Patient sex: M
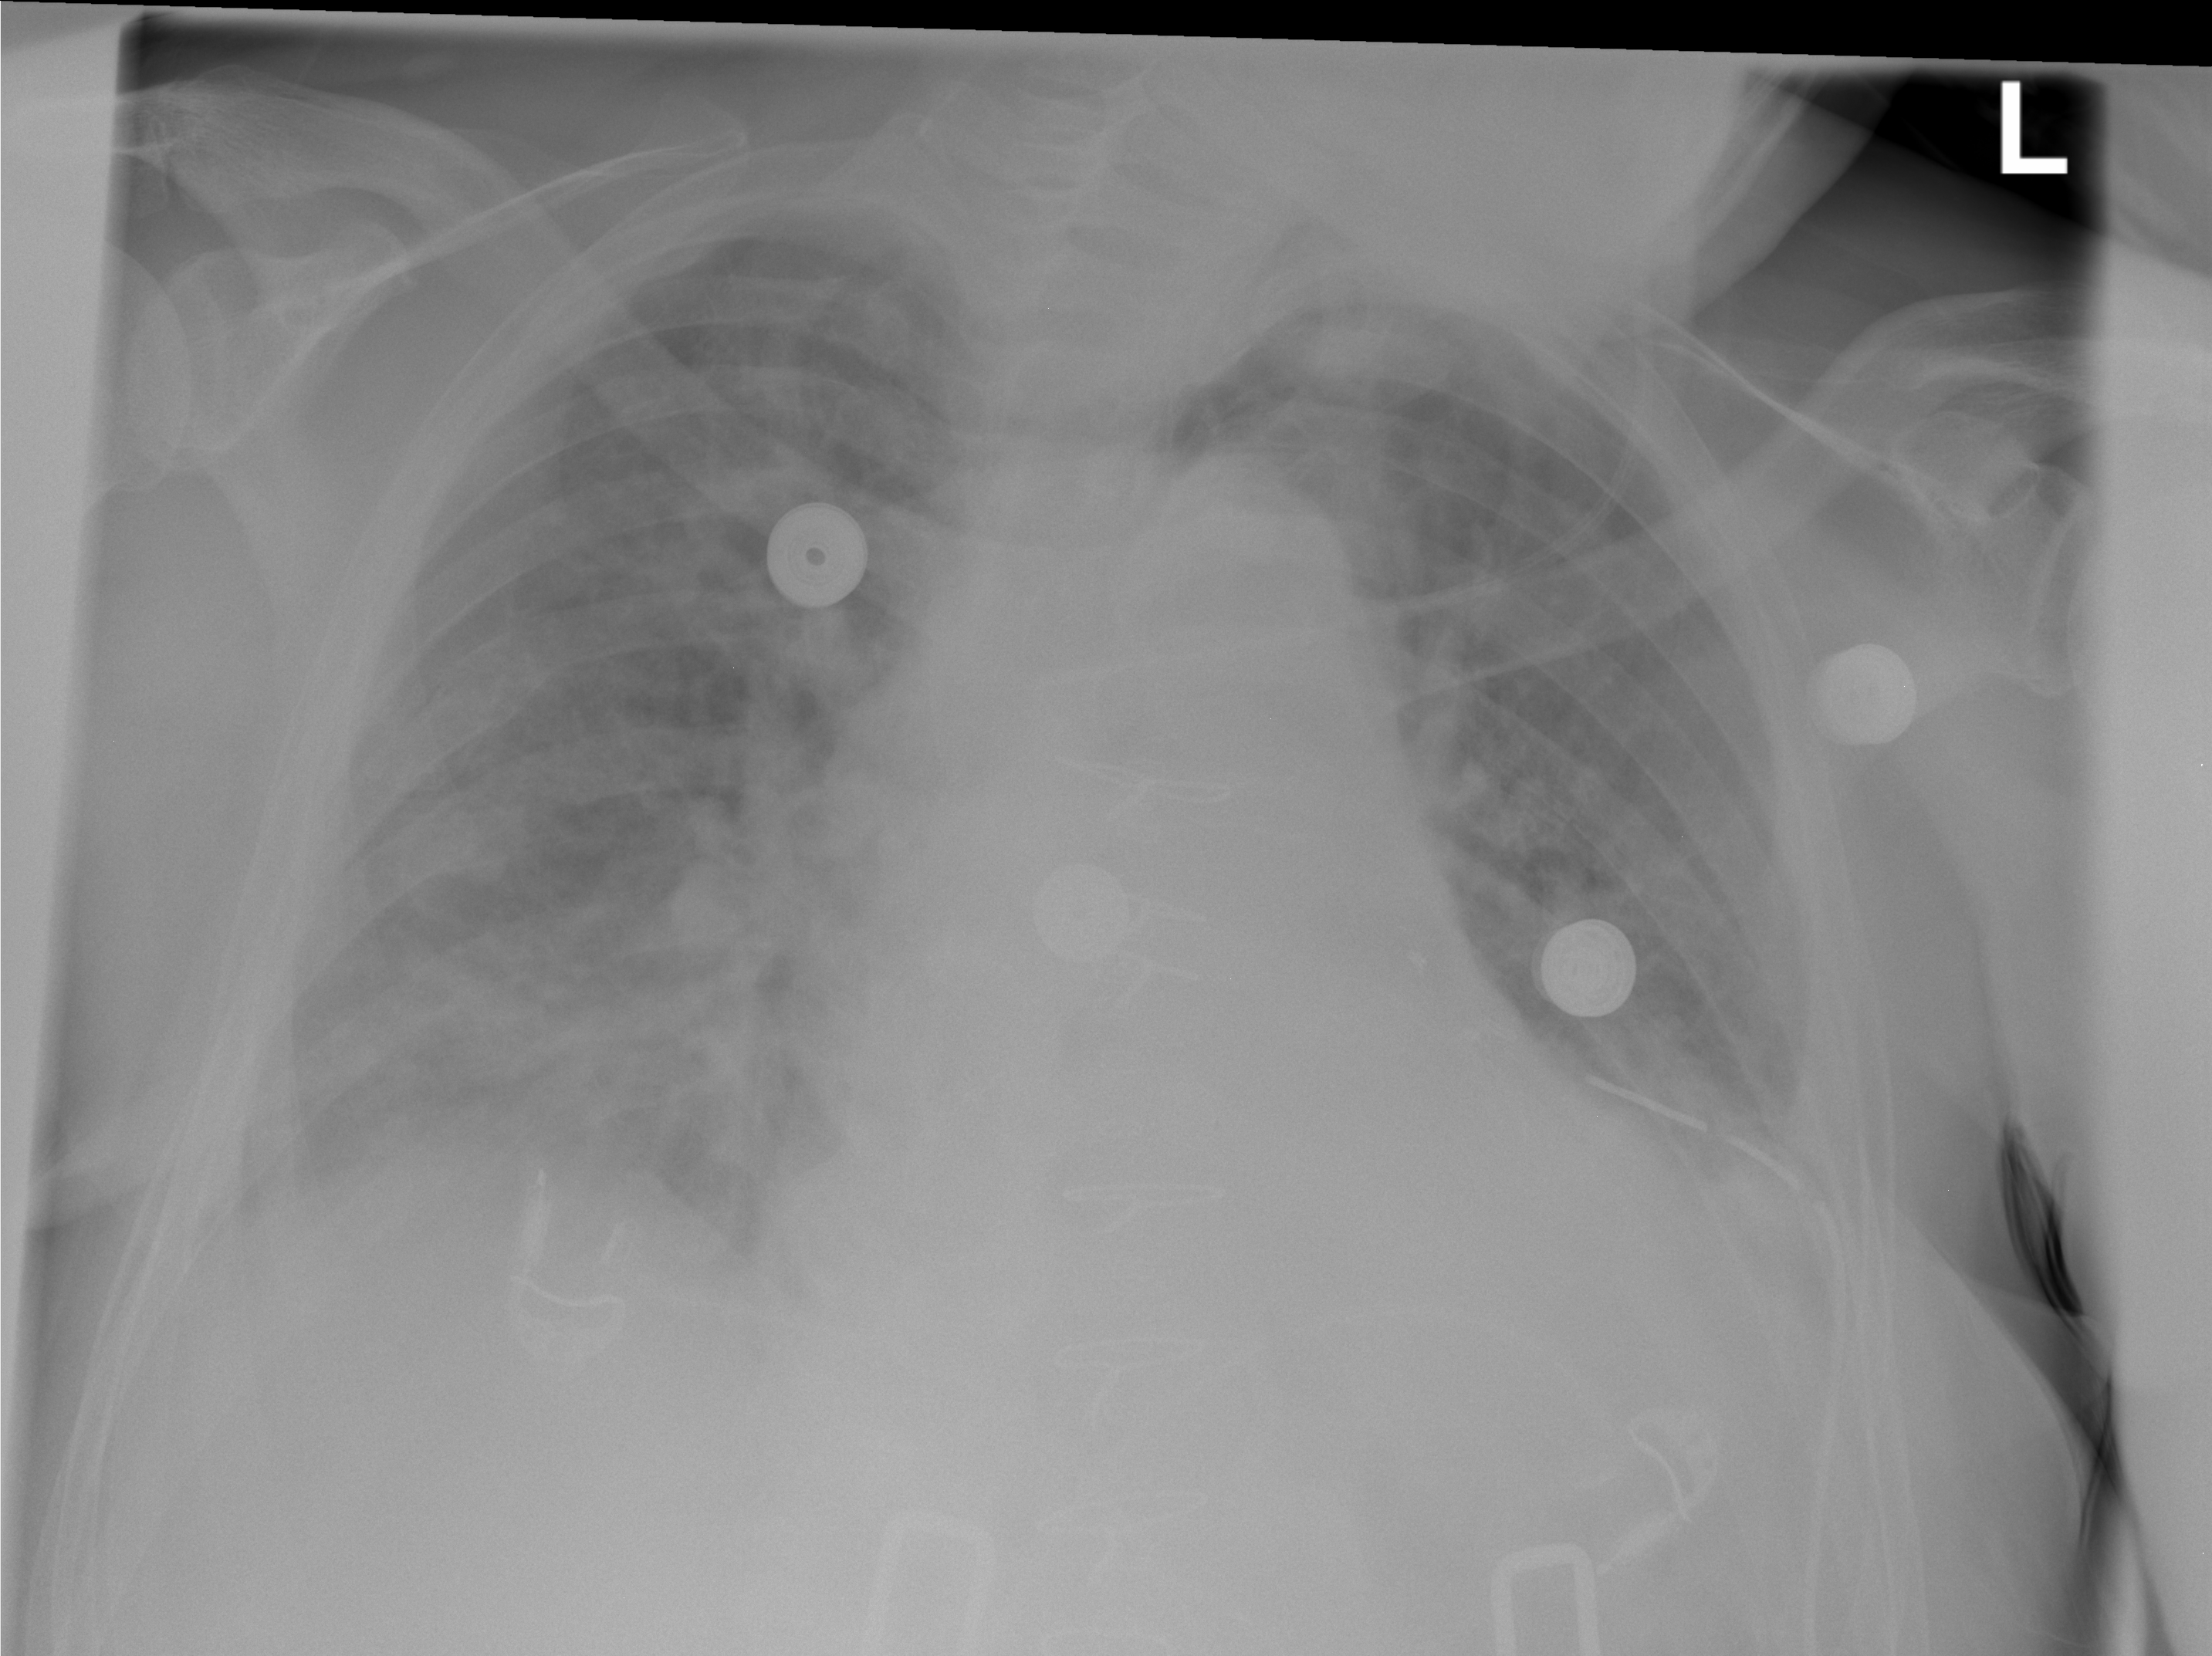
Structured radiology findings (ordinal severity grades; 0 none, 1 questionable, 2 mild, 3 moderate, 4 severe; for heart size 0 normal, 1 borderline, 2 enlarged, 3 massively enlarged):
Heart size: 2
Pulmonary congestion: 2
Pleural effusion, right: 2
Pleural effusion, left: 2
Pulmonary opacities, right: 0
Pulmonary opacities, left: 0
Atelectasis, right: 2
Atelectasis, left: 2